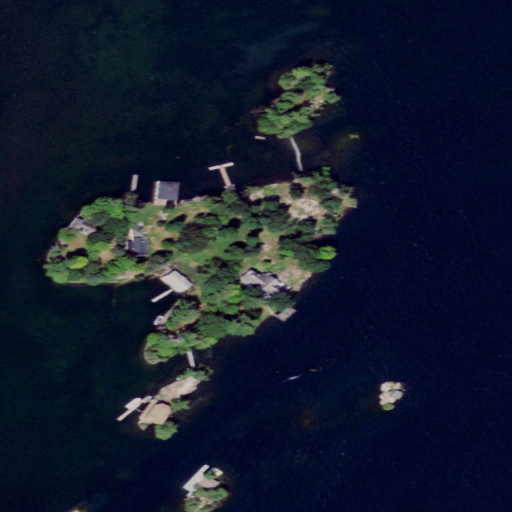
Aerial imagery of island in New York named Manhattan Island containing open water, grassland, shrub, and open development